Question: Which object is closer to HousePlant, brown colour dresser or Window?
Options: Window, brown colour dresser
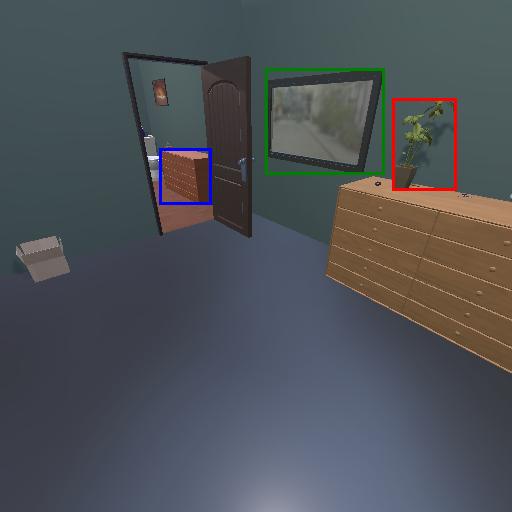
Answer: Window